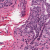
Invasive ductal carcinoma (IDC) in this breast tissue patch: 0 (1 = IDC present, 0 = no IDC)